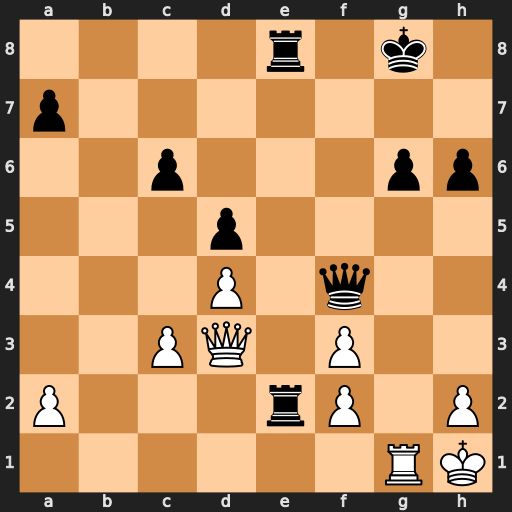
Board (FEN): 4r1k1/p7/2p3pp/3p4/3P1q2/2PQ1P2/P3rP1P/6RK
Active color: w
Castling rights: -
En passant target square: -
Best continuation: Qxg6+ Kh8 Qg7#